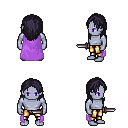
a pixel art fantasy rpg character, male body template, dark elf, purple skin, lavender cape, gold greaves, raven long hairstyle, dagger, four views (front, back, left, right), 2x2 character sprite sheet, small pixel art, hard edges, no anti-aliasing